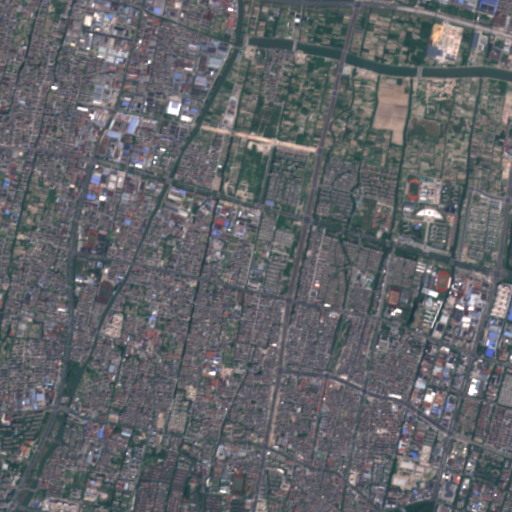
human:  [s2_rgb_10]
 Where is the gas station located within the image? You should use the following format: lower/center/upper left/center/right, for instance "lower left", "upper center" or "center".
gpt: The gas station is located in the lower right of the image.
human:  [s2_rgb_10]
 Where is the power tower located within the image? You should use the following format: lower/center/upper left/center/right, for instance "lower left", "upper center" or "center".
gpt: The power tower is located in the upper center of the image.
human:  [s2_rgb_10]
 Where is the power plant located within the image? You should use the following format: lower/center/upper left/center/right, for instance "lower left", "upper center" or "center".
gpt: There is no power plant in the image.